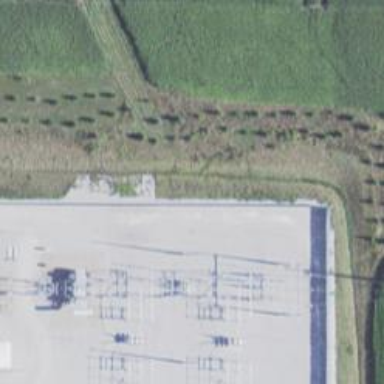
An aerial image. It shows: Mast used for lightning protection.